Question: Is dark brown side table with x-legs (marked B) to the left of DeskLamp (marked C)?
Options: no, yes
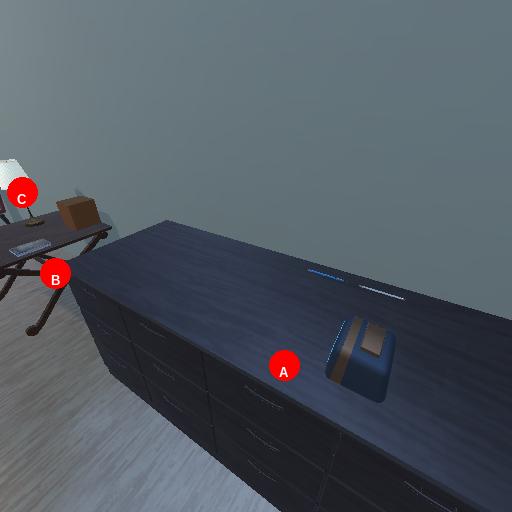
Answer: no